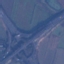
Land use / land cover: Highway